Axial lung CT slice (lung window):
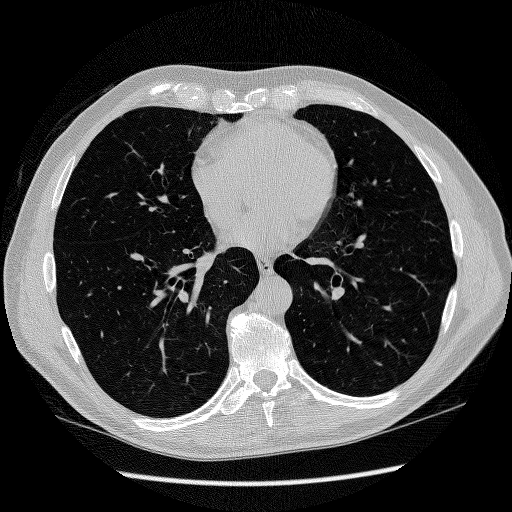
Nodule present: no